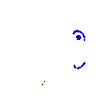
Particle: pion